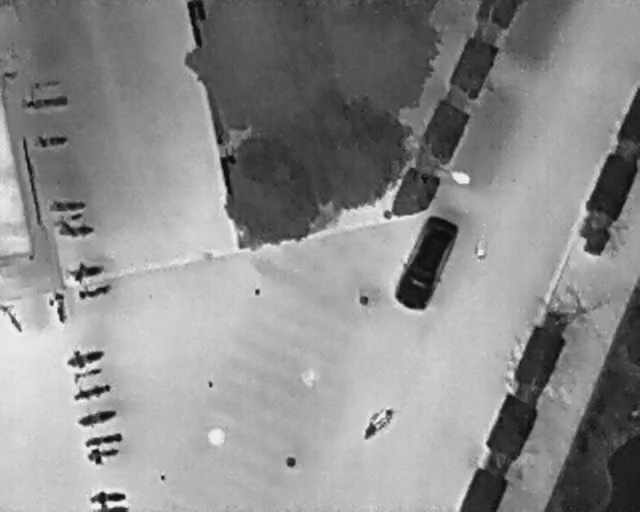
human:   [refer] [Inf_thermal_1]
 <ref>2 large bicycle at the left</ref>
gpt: <box>[[11, 49, 14, 56, 169], [9, 67, 16, 71, 74]]</box>

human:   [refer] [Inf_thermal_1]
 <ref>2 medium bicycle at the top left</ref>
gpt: <box>[[6, 15, 8, 24, 175], [6, 24, 8, 31, 173]]</box>

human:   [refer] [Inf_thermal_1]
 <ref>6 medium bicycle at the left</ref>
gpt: <box>[[9, 36, 11, 43, 177], [9, 39, 11, 45, 165], [10, 41, 13, 48, 2], [13, 53, 16, 60, 169], [6, 58, 11, 61, 172], [0, 59, 4, 64, 2]]</box>

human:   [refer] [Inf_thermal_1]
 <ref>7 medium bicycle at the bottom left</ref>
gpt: <box>[[10, 71, 16, 74, 74], [11, 74, 17, 78, 74], [12, 79, 18, 83, 74], [12, 84, 19, 87, 76], [12, 87, 18, 90, 80], [15, 93, 17, 100, 175], [16, 95, 17, 102, 2]]</box>

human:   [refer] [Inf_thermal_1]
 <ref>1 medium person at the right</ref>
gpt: <box>[[73, 48, 76, 50, 2]]</box>